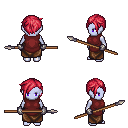
a pixel art fantasy rpg character, female body template, dark elf, purple skin, maroon tunic, robe skirt, ruby red pixie cut hairstyle, metal gloves, spear, four views (front, back, left, right), 2x2 character sprite sheet, small pixel art, hard edges, no anti-aliasing